Question: I am working with weather data and for each year I want to find the mean and standard deviation (SD) of the number of consecutive days that have a temperature greater than 0.
I've tried 'group_by' using 'sequence', but I'm not sure how to incorporate the need to calculate the mean (or SD) of consecutive days WITH a positive temperature.
Here's a snippet of the data:
'''
season<-c(1,1,1,1,1,2,2,2,2,2,3,3,3,3,3)
temp<-c(4,3,0,2,-1,2,2,2,-2,1,0,1,0,1,0)
df<-cbind(season,temp)
'''
I want a table that lists the seasons with the mean and the SD of the number of consecutive positive temperatures like this:
.
For example, in season 1, the first 2 days are above 0 and the 4th day is above 0, so the mean=(2+1)/2.
'''
season consec_positive_mean consec_positive_SD
[1,] 1 1.5 0.5
[2,] 2 2.0 0.3
[3,] 3 1.0 0.0
'''
How do I solve the problem?
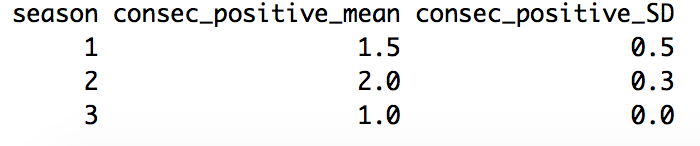
Answer: You can create first small functions :
'''
ConsecMean <- function(x) {
x <- ifelse(x > 0, 0, 1)
cs <- cumsum(x)
cs <- cs[x == 0]
mean <- mean(table(cs))
return(mean)
}
ConsecSD <- function(x) {
x <- ifelse(x > 0, 0, 1)
cs <- cumsum(x)
cs <- cs[x == 0]
sd <- sd(table(cs))
return(sd)
}
'''
Then apply it with 'group_by' from dplyr :
'''
df %>%
group_by(season) %>%
summarise(mean = ConsecMean(temp), sd = ConsecSD(temp))
'''
output :
'''
# A tibble: 3 x 3
season mean sd
<dbl> <dbl> <dbl>
1 1 1.5 0.707
2 2 2 1.41
3 3 1 0
'''
However, I am not sure how to calculate SD in your case